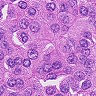
Metastatic tissue present: yes